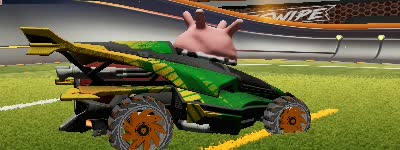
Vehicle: aftershock